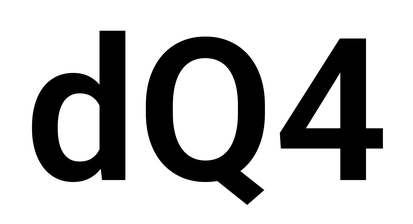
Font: Roboto_SemiBold